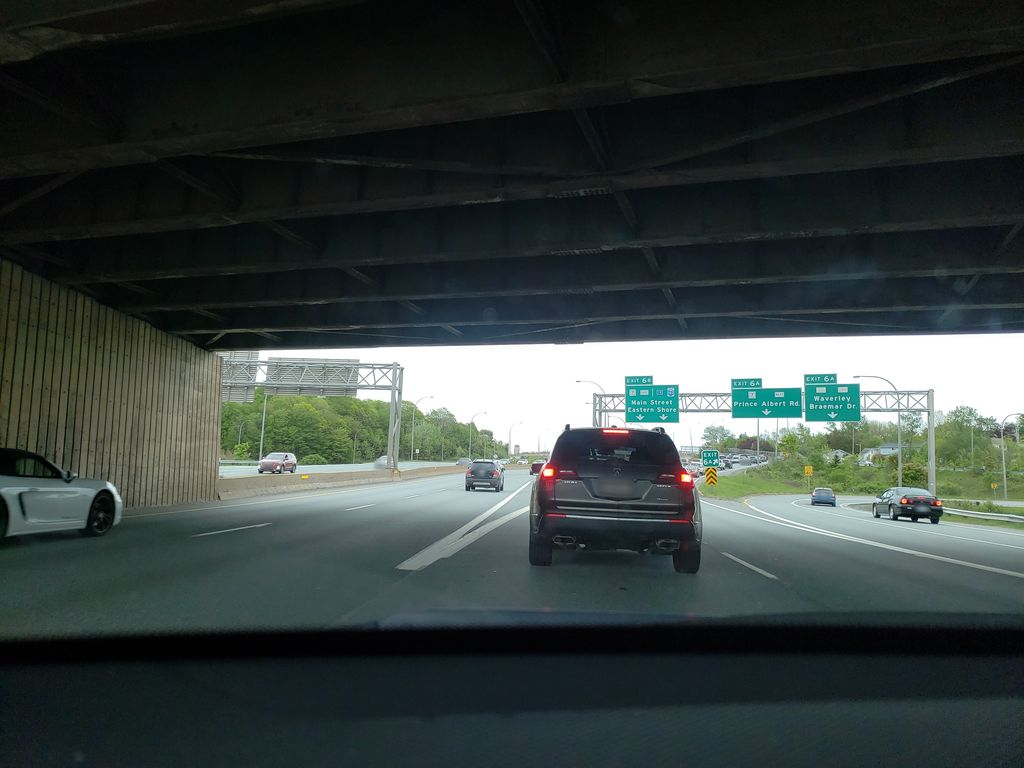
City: halifax